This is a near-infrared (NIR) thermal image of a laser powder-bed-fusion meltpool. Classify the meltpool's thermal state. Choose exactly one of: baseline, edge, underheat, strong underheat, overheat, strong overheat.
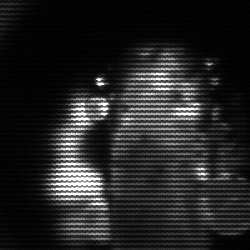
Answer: strong underheat